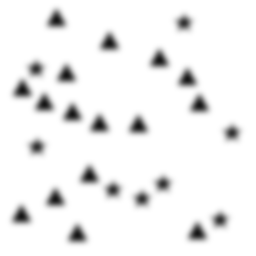
Squares: 0
Triangles: 16
Stars: 8
Total shapes: 24